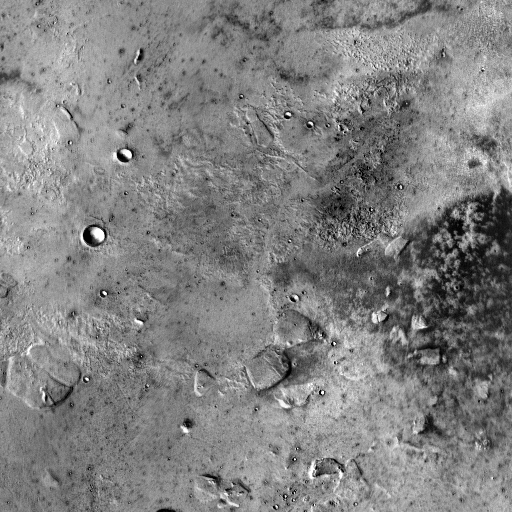
Crater classes present: Background, Other